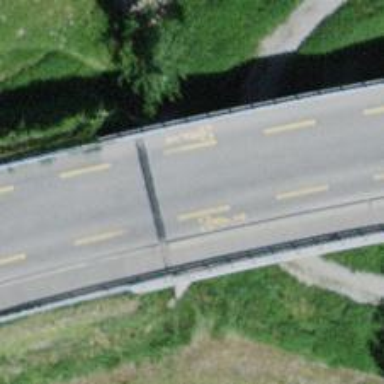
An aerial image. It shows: Unclassified road with cycle lane on bridge.